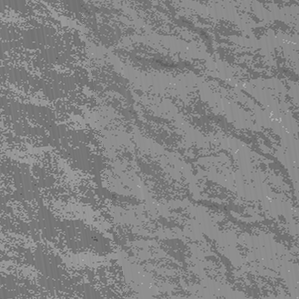
Label: frost